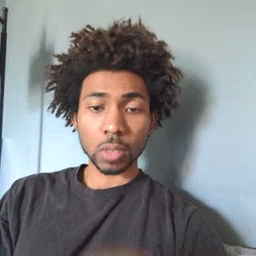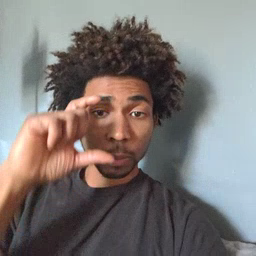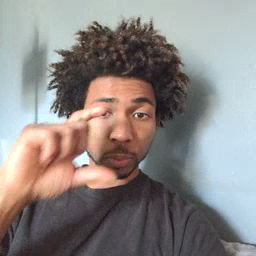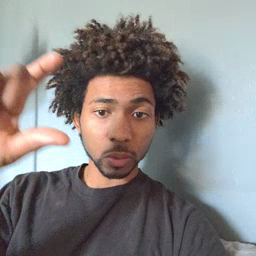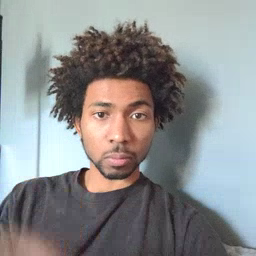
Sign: moon